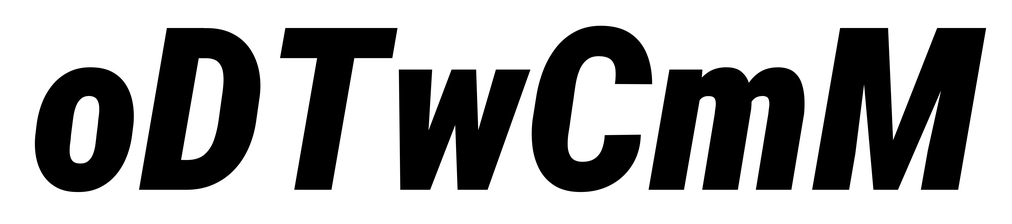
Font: Roboto-Italic_Condensed_Black_Italic